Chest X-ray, AP view. Patient: 62 years old, sex F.
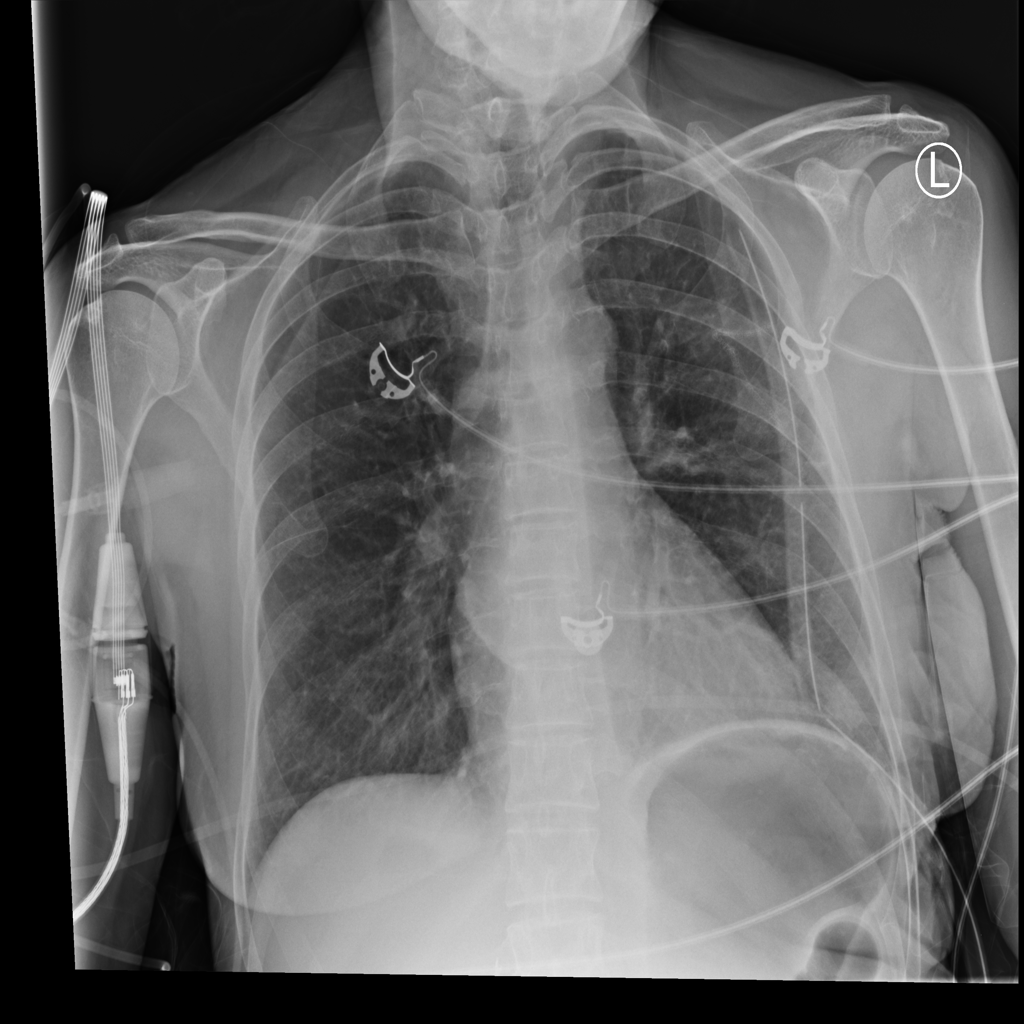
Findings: No Finding